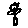
Label: flower